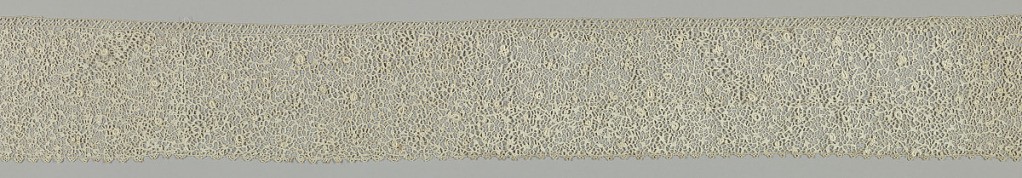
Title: Border
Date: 18th century
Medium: linen Technique: needle lace
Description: Indeterminate pattern of scrolls with leaves and roselike forms.